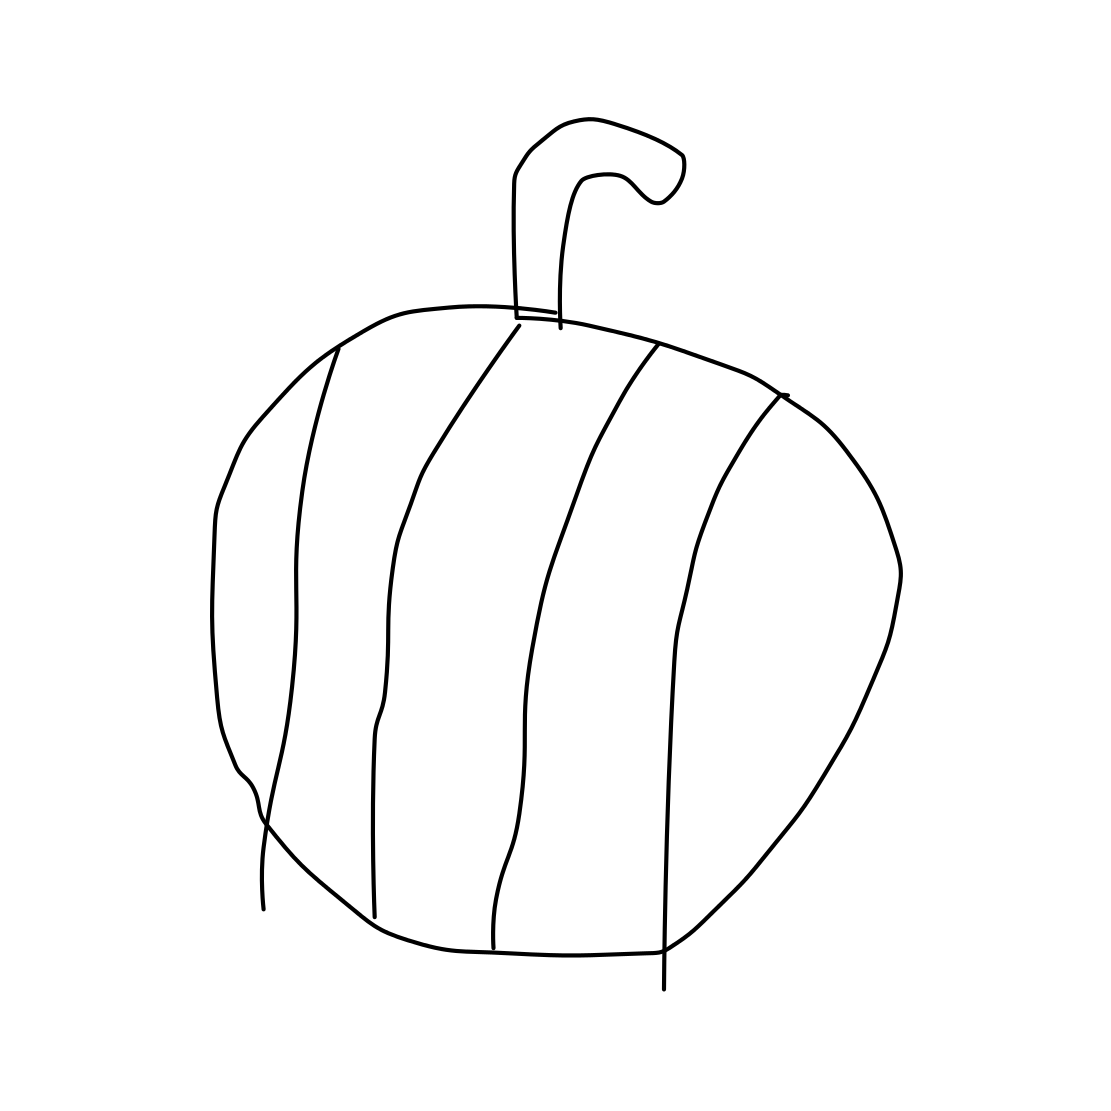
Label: pumpkin